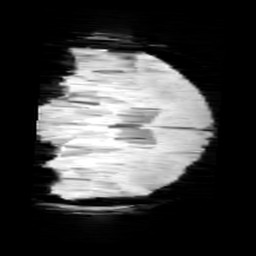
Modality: minIP
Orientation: coronal
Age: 11
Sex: female
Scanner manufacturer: siemens
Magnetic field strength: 3 T
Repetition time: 0.027 s
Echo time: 0.02 s